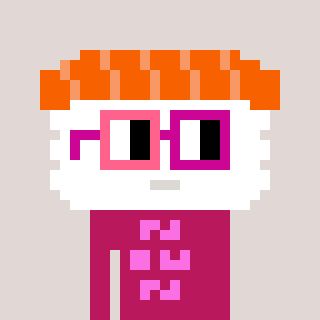
a pixel art character with square pink and red glasses, a nigiri-shaped head and a darkpink-colored body on a warm background